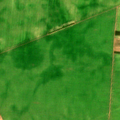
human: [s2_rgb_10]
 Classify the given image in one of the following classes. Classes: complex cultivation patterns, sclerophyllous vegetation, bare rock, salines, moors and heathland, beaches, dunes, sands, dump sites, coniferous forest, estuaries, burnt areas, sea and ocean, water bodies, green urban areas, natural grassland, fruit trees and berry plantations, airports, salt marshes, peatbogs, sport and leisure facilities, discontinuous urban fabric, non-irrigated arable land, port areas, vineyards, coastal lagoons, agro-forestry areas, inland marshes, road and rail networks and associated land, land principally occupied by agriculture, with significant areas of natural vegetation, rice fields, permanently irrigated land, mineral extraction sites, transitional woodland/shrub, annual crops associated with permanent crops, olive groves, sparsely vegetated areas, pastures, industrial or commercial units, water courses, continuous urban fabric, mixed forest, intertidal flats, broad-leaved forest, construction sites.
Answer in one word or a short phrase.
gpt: non-irrigated arable land